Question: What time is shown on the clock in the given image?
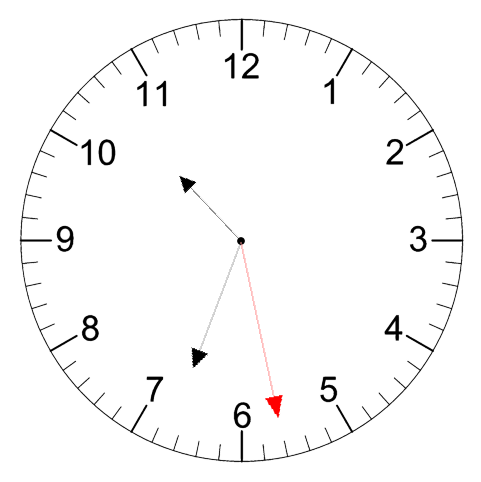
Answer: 10:33:28